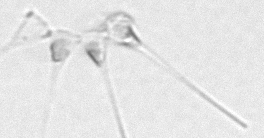
Label: Asterionellopsis_glacialis